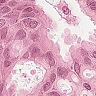
Metastatic tissue present: yes